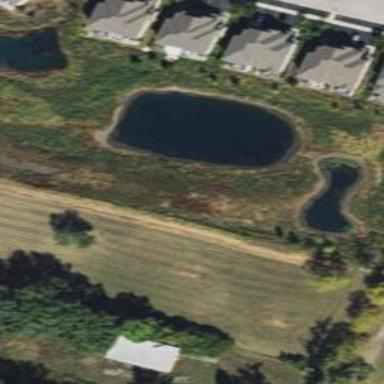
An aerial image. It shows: Pond with natural water.